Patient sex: M
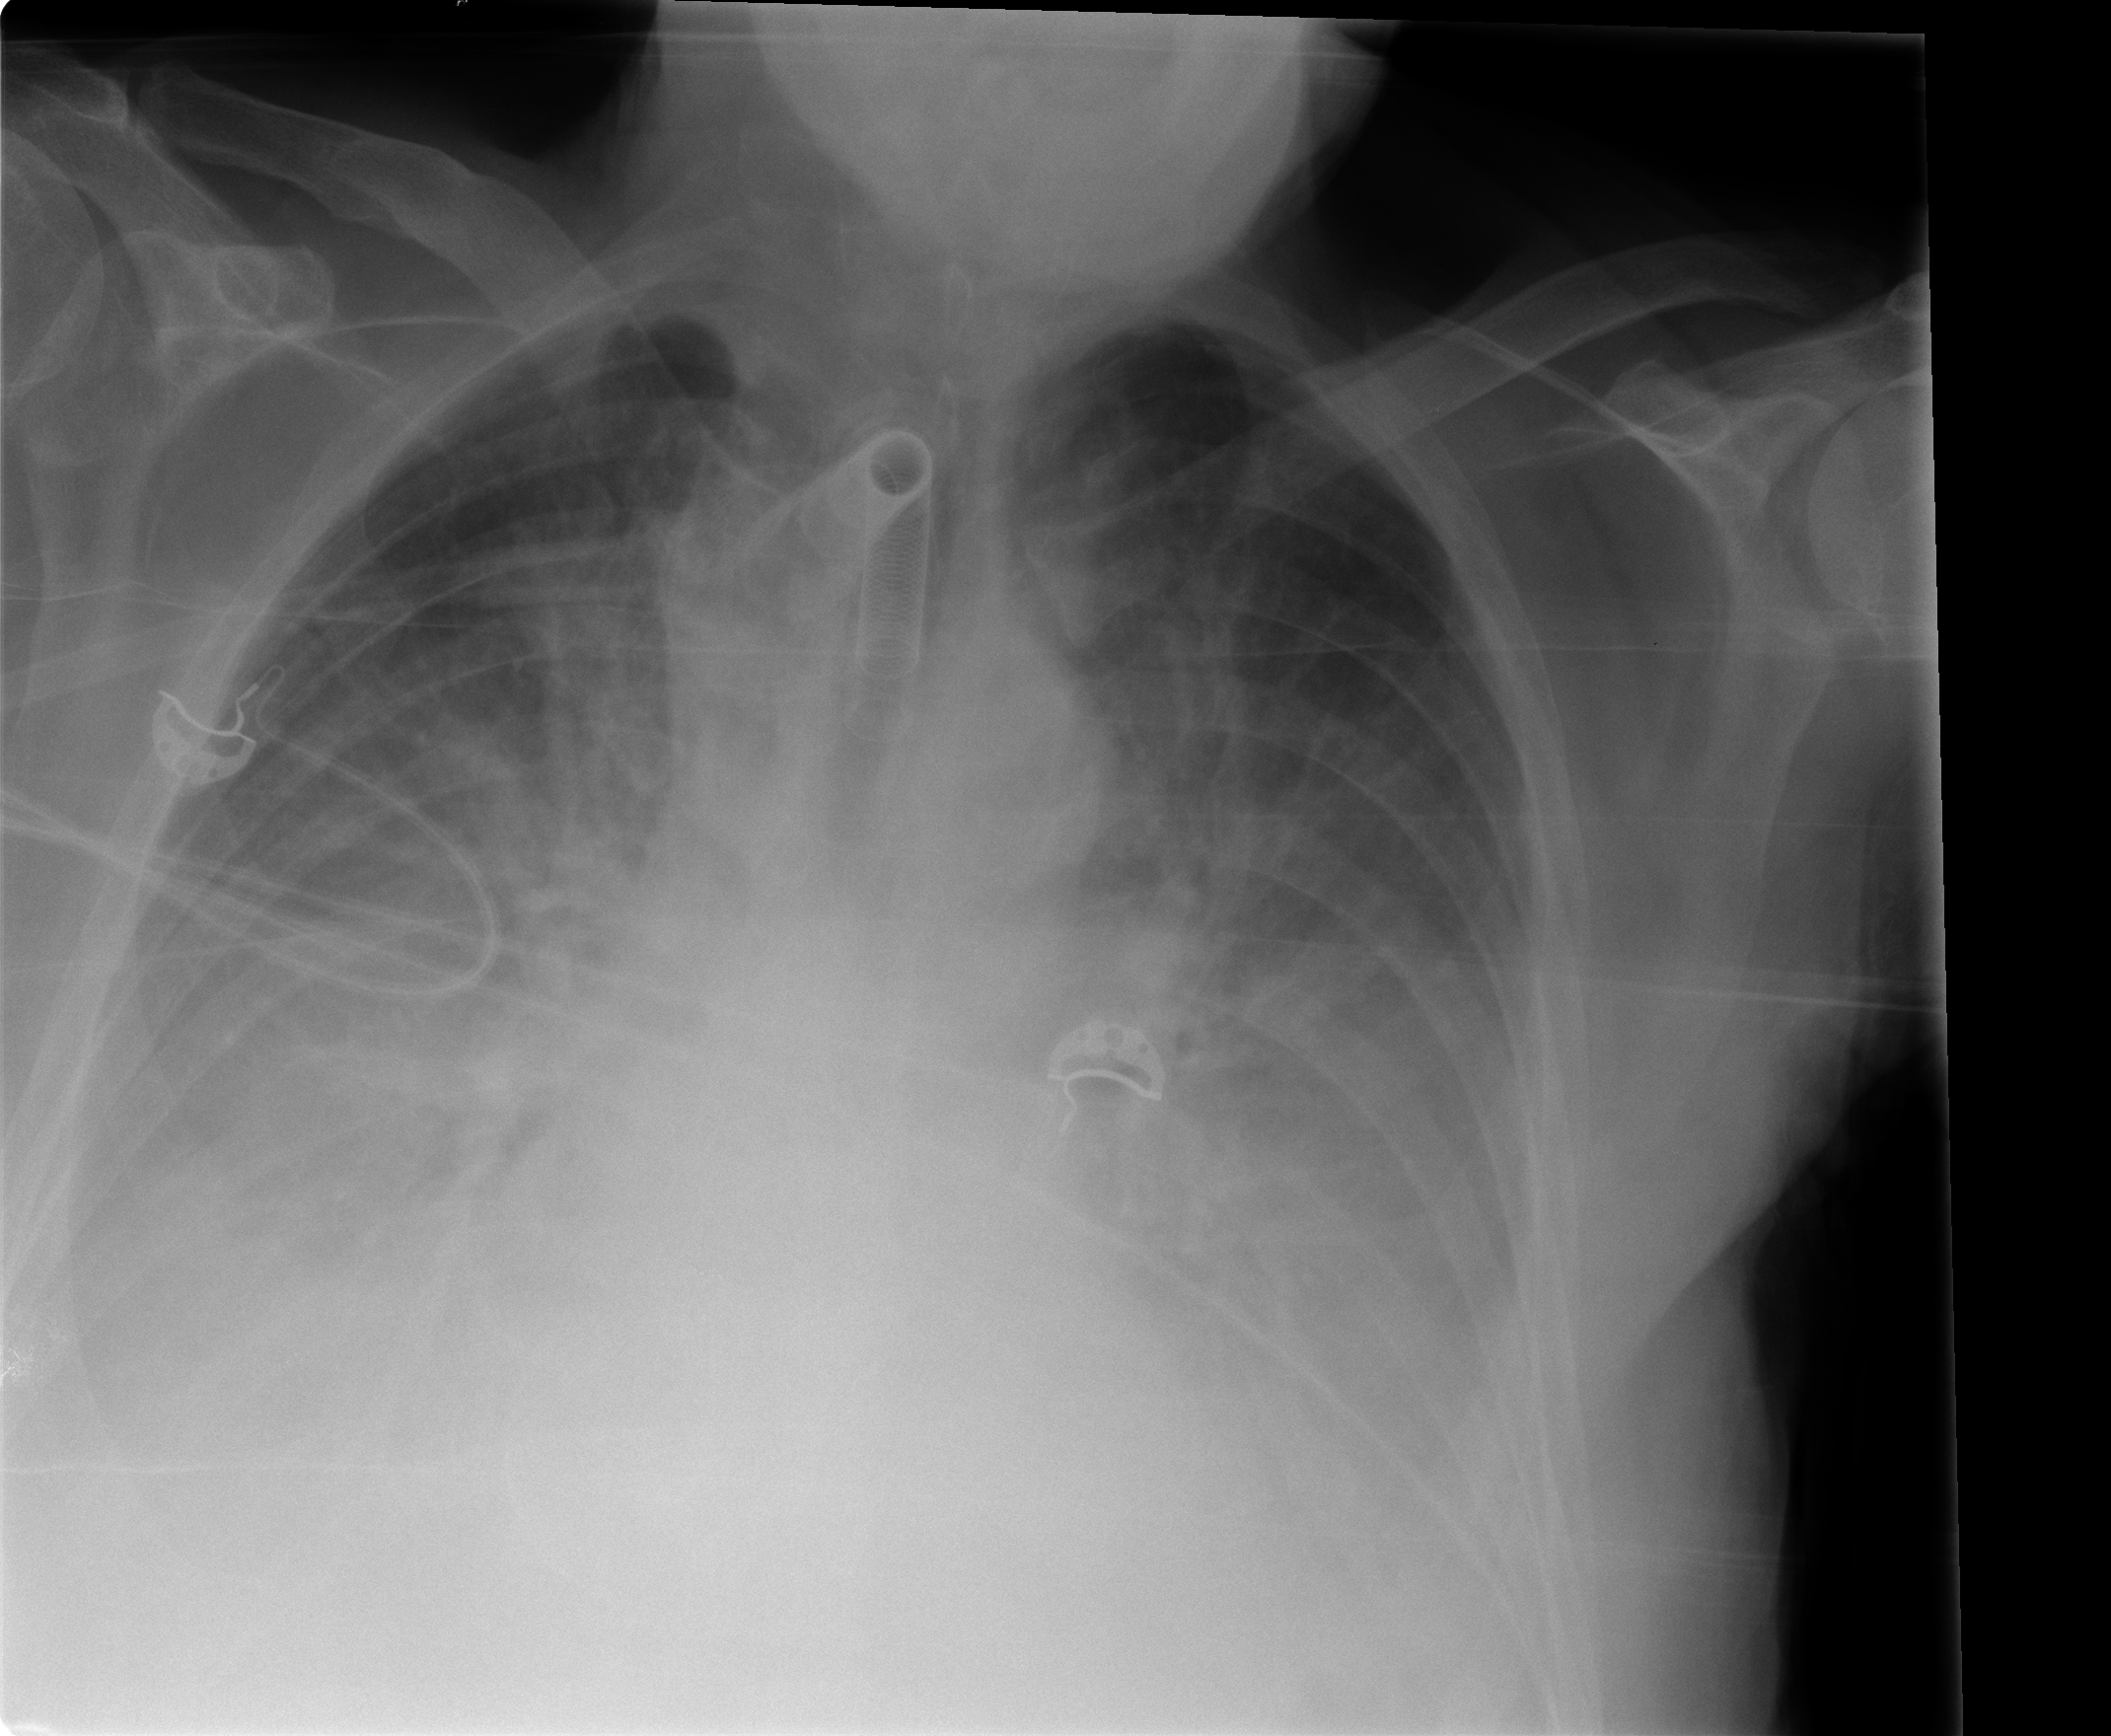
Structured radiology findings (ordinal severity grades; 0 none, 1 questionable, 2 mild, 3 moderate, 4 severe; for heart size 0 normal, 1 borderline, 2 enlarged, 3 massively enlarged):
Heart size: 0
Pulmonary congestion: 2
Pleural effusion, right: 2
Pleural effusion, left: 2
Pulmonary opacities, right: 2
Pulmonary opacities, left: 2
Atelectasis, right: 2
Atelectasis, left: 2